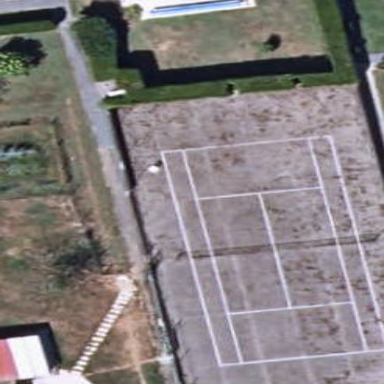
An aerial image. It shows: Tennis court on pitch designated for leisure land.